Interaction volume radius: 5 \u00c5
Interaction volume height: 10 \u00c5
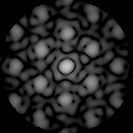
Disorder parameter: 0.348